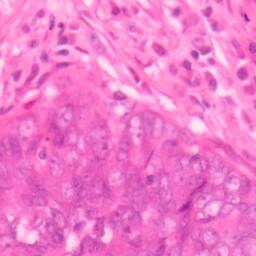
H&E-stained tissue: Colon